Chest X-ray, AP view. Patient: 74 years old, sex F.
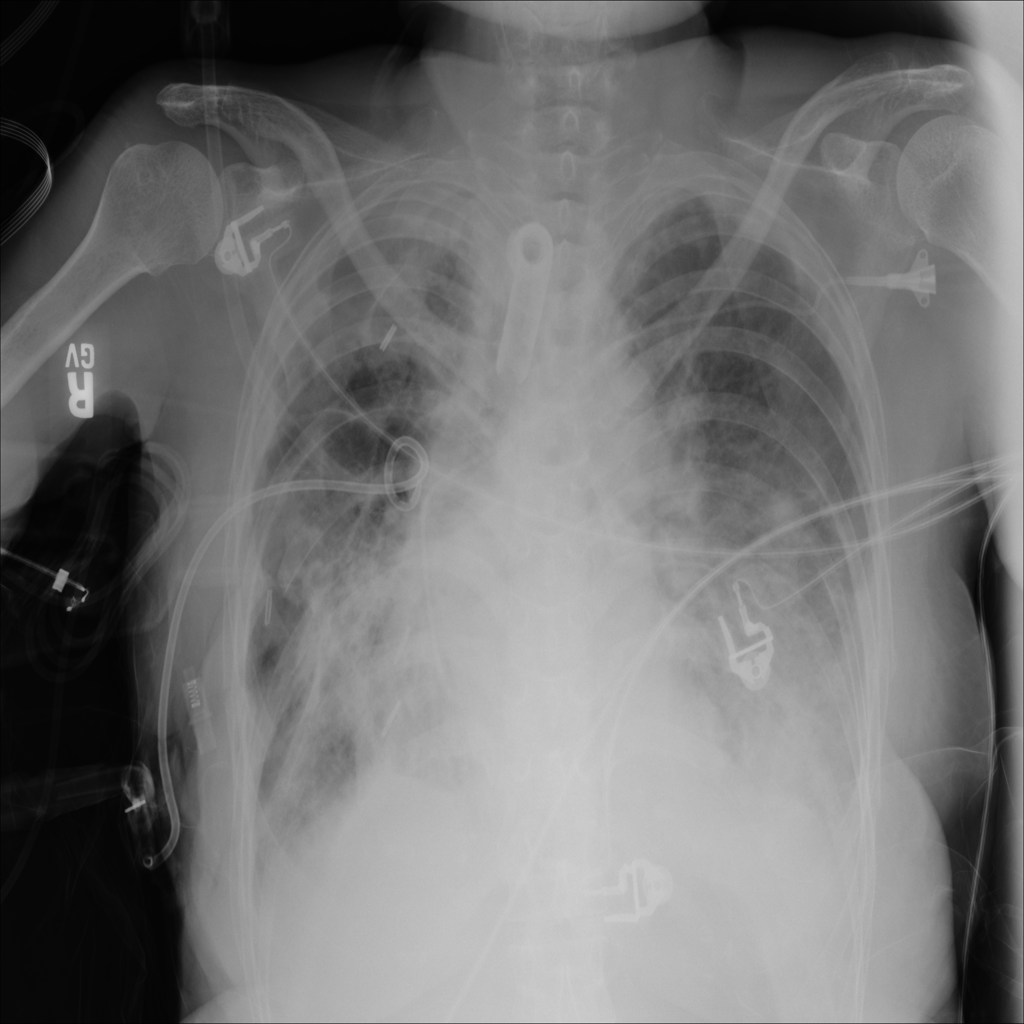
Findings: Infiltration